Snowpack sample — Buffalo Mountain, Silverthorne, Colorado, USA (2/22/26, 2:02 PM MST)
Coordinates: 39.622, -106.113
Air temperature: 33 °F
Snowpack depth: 63 cm
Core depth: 20 cm
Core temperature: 24.8 °F
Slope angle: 11°, slope face: 116°
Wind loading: low
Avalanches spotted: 0
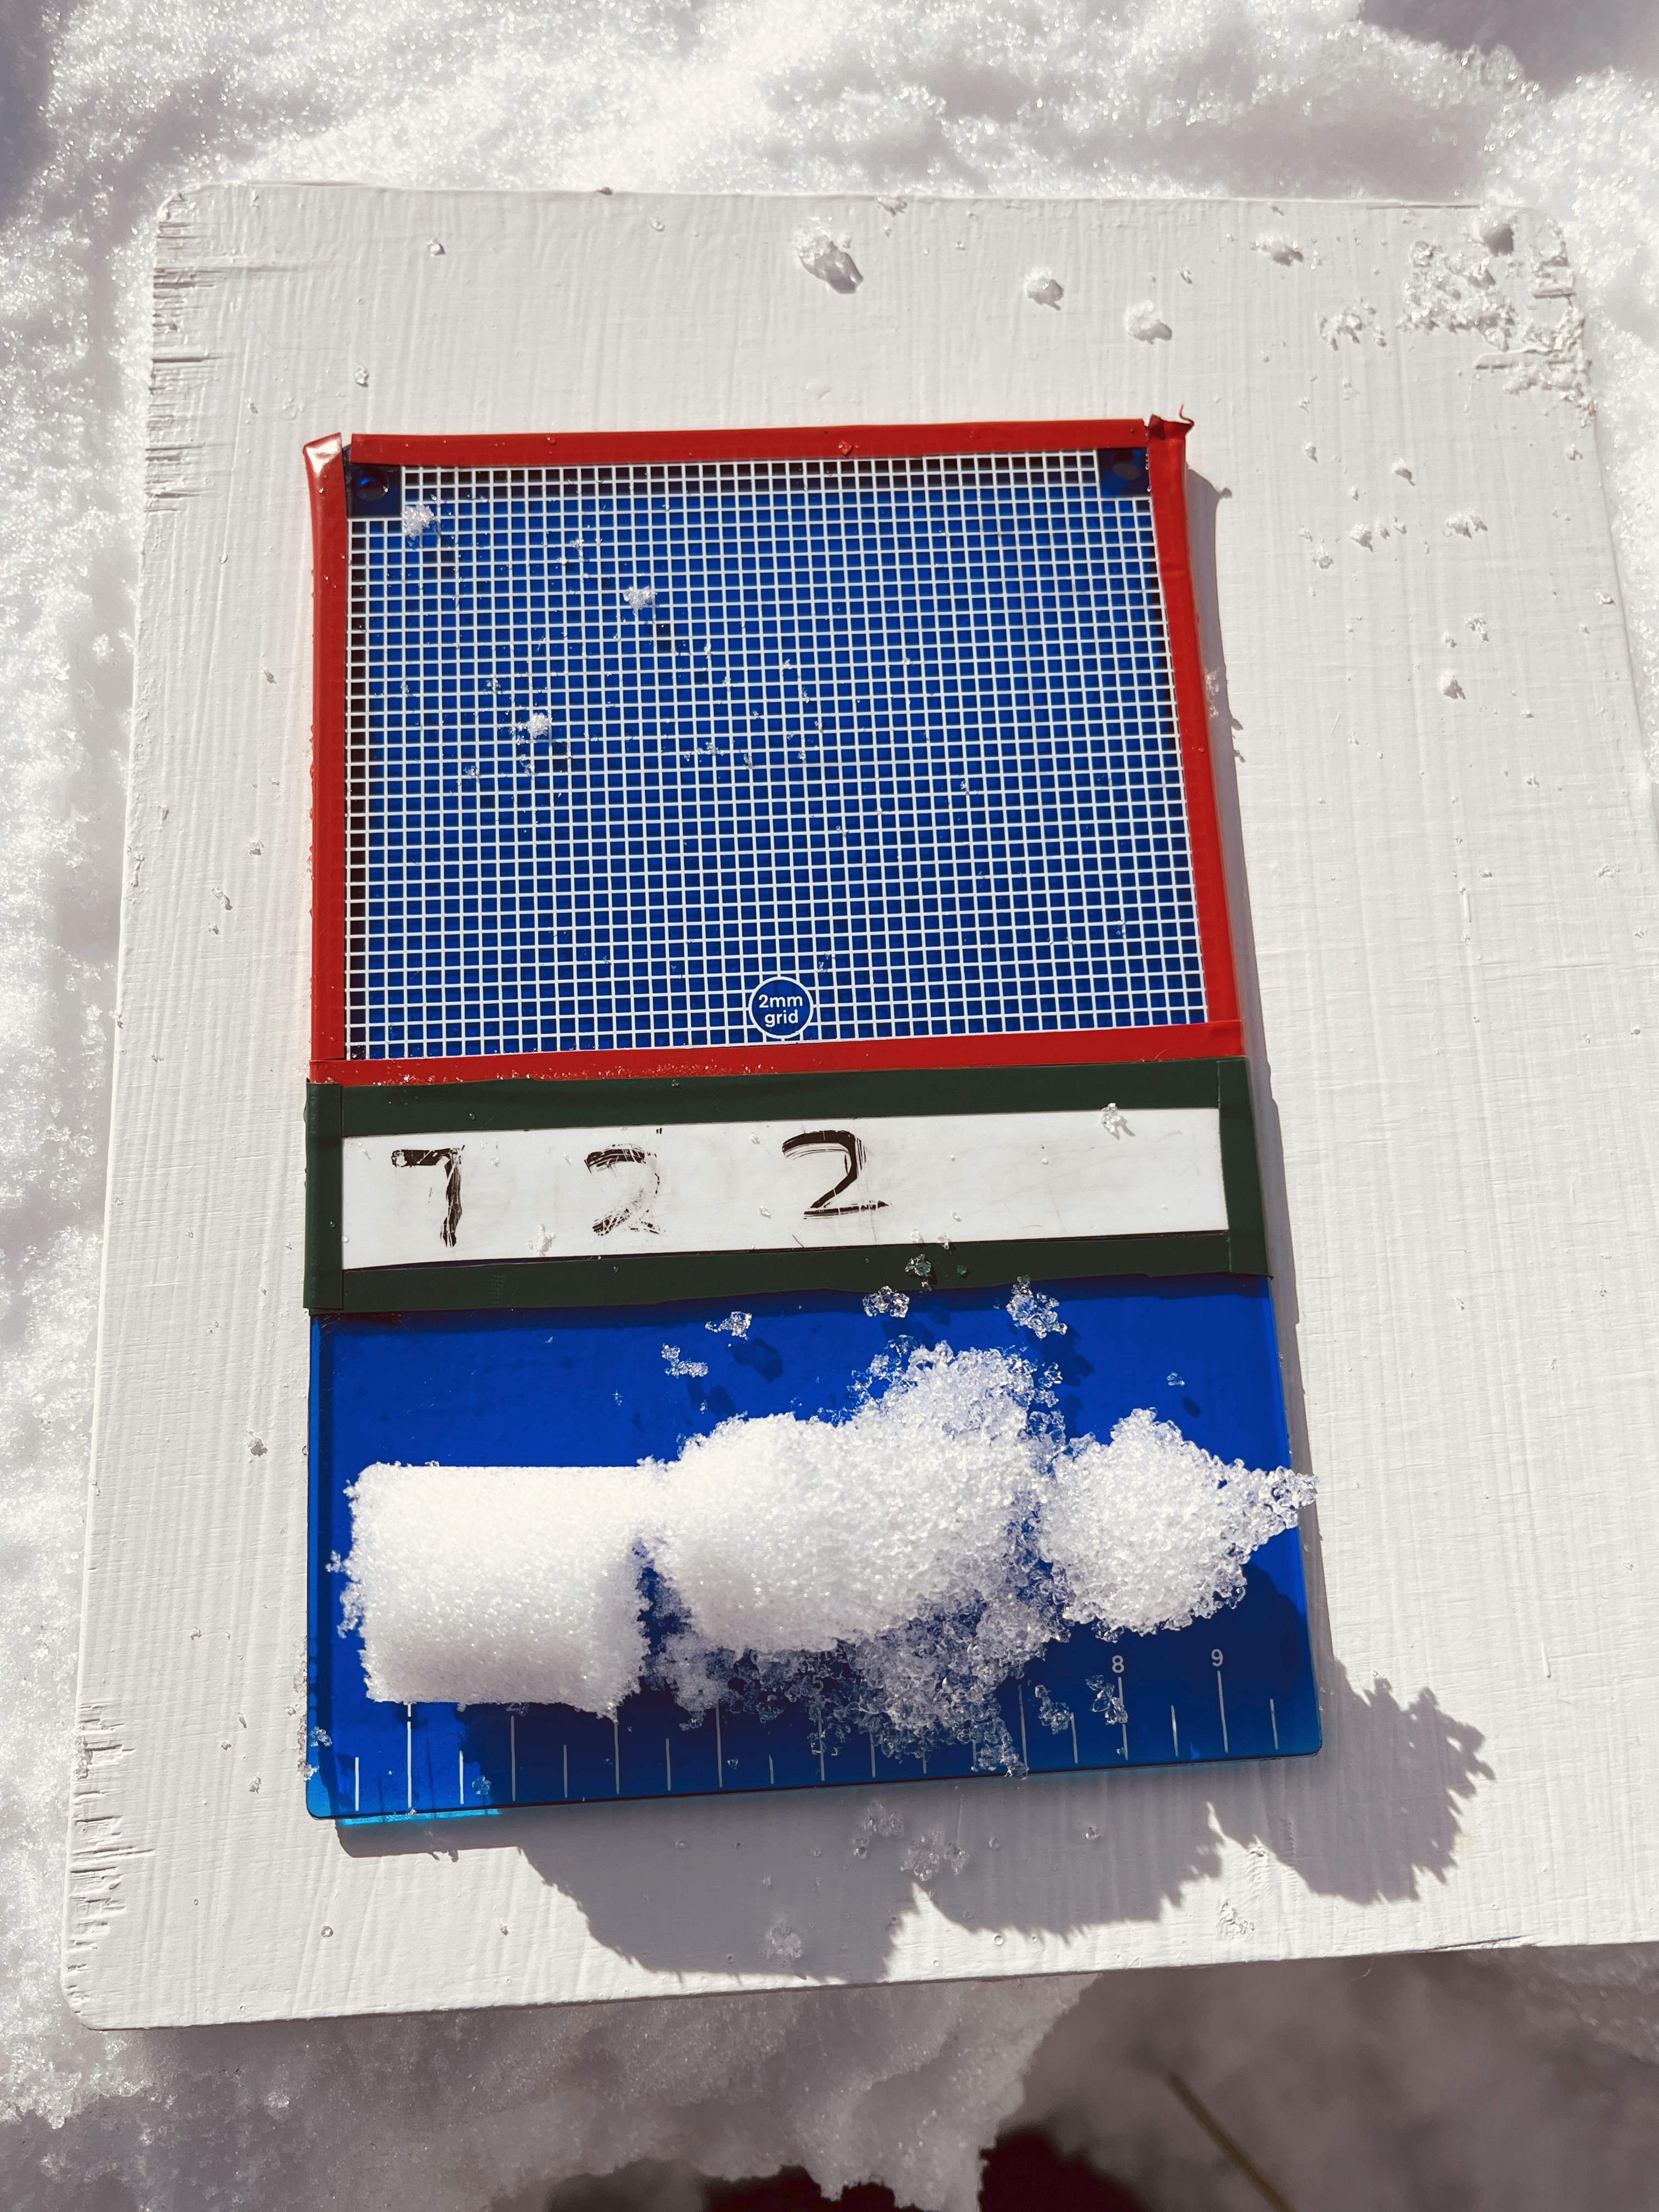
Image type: crystal_card
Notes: In a firebreak similar to site 1, minimal wind loading with no spotted avalanches (not many faces in view though)